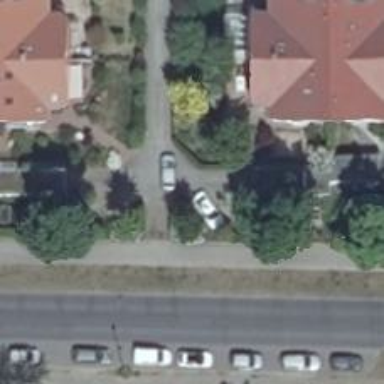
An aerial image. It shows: Alleyway designated as service road.